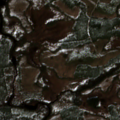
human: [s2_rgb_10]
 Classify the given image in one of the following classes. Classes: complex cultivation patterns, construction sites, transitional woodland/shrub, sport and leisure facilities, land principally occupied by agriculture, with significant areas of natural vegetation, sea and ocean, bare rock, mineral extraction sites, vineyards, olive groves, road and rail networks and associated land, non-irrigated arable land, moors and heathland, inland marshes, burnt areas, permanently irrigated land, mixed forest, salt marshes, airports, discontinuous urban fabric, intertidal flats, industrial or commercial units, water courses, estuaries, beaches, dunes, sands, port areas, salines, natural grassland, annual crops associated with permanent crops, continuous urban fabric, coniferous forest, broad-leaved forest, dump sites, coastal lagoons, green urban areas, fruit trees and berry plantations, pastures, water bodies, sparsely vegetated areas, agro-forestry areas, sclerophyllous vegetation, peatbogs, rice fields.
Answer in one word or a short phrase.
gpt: coniferous forest, transitional woodland/shrub, peatbogs